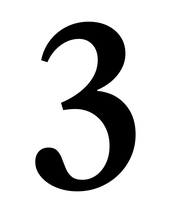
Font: LibreCaslonText_Medium